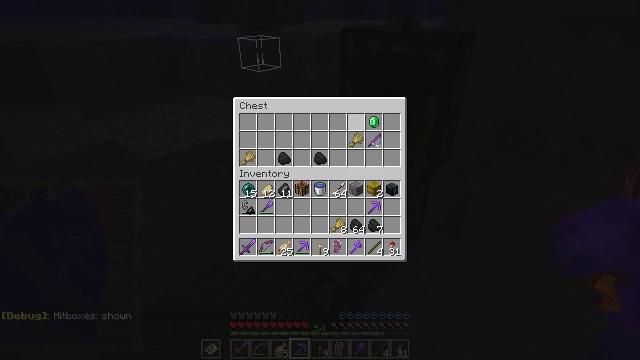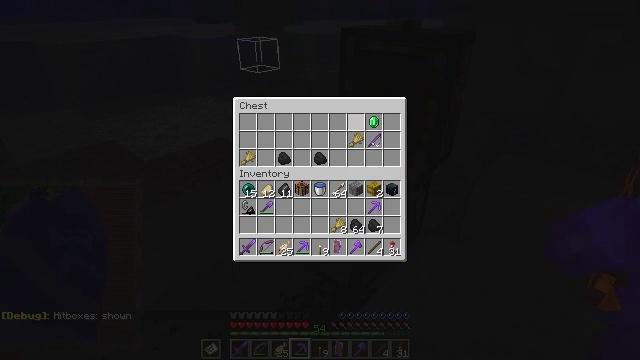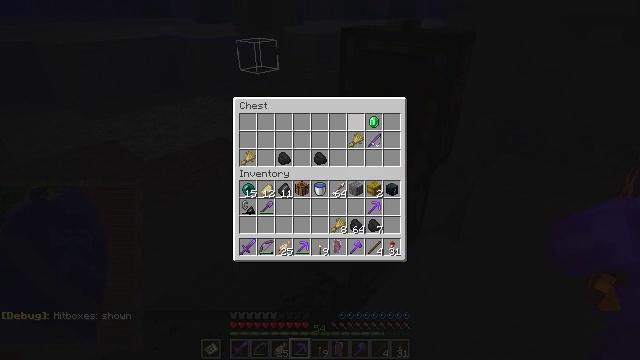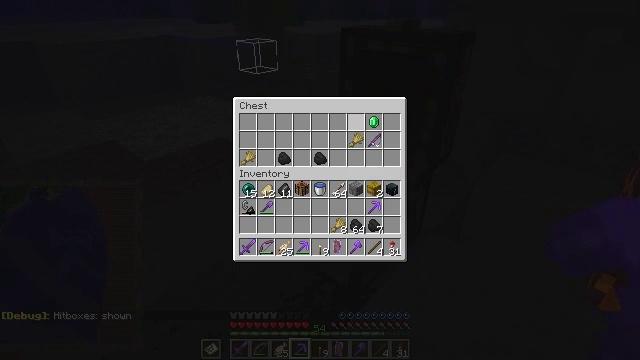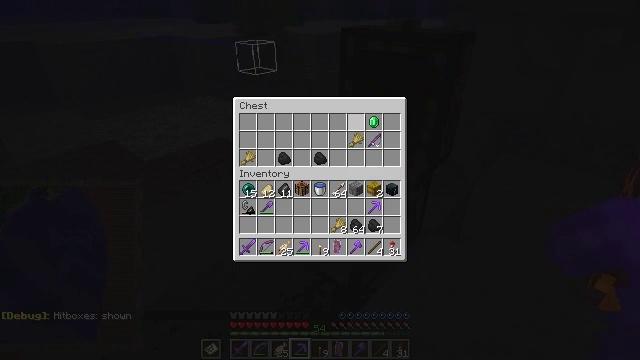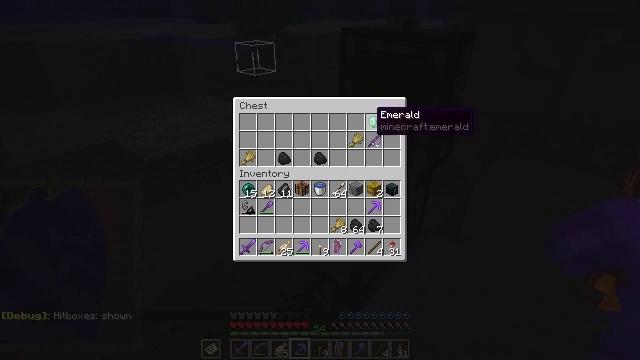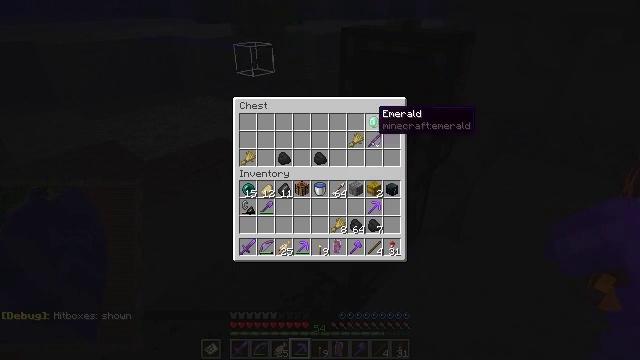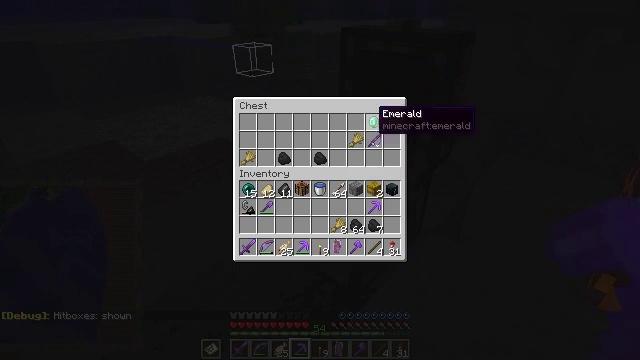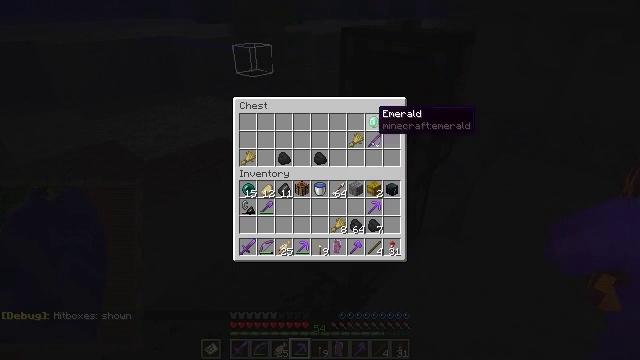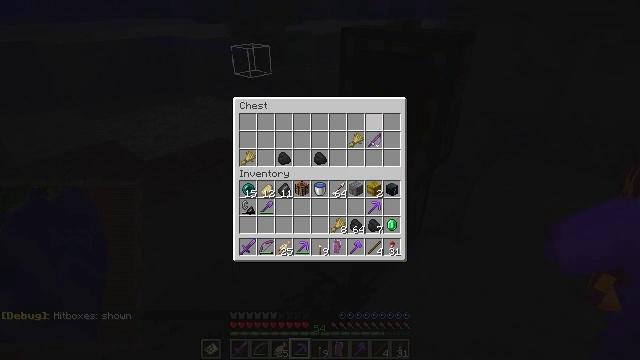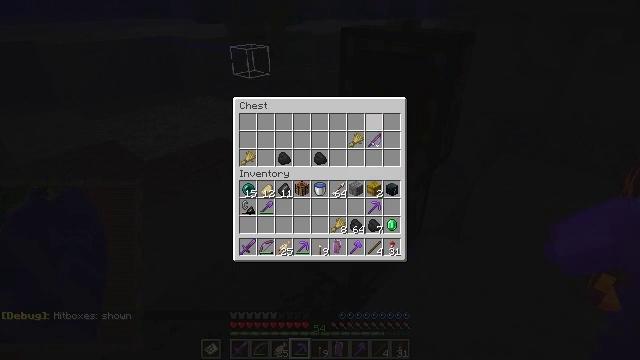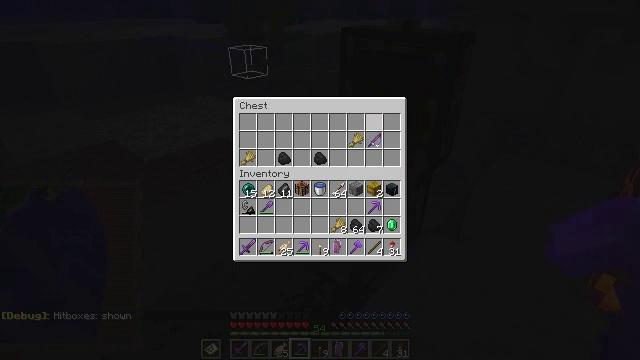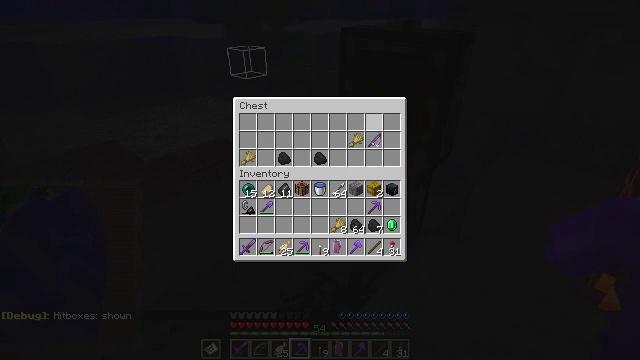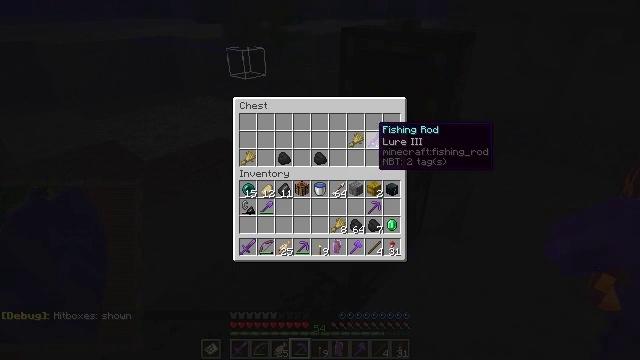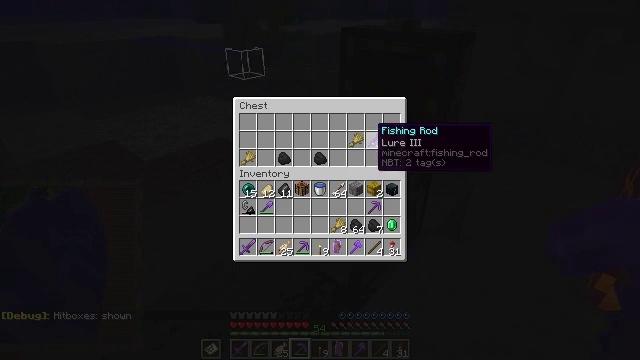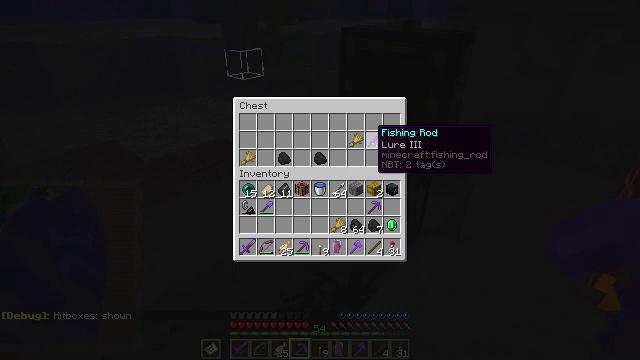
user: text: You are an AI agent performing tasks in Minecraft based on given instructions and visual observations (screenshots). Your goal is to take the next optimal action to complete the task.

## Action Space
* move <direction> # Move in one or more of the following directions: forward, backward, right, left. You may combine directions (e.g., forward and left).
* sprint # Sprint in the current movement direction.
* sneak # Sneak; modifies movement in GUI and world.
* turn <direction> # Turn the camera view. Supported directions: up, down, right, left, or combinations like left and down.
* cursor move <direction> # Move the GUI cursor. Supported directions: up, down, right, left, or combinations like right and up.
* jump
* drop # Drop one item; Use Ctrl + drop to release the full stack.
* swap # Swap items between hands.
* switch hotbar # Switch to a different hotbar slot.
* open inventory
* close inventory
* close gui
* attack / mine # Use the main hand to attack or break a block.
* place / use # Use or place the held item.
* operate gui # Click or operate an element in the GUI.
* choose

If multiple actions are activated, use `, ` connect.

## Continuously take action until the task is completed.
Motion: motion action
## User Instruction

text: Collect sand to make glass.
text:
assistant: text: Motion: sneak
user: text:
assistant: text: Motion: sneak
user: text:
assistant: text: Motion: sneak, turn right
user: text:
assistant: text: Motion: sneak
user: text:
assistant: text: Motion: sneak
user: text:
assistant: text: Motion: sneak
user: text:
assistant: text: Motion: sneak
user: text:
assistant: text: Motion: sneak
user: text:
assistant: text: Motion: sneak, attack / mine
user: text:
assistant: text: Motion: sneak, attack / mine
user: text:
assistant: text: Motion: sneak, attack / mine
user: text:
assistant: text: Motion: sneak
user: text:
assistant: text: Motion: sneak, turn down
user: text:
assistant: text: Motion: sneak
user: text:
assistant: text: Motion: sneak
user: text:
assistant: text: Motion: sneak
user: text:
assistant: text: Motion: sneak
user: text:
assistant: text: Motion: sneak
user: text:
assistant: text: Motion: sneak
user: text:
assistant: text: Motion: sneak
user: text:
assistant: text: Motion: sneak
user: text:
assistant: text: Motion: sneak
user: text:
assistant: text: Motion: sneak
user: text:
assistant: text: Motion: sneak
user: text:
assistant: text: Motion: sneak
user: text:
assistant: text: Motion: sneak, attack / mine
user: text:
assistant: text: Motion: sneak, attack / mine
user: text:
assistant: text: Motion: sneak, attack / mine
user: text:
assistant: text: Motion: sneak, attack / mine
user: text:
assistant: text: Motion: sneak, turn left